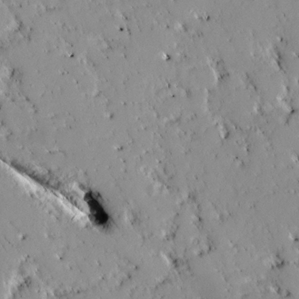
Label: non_frost